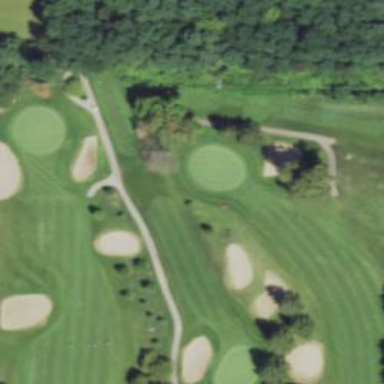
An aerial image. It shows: Golf fairway surrounded by grass.